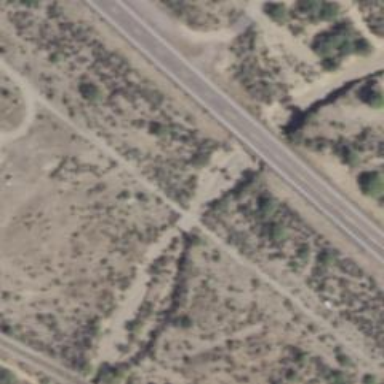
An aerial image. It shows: Track road on bridge.